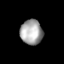
Tissue: skin
Cell type: Epithelial cells
Senescence score: 0.257
Nuclear area (px): 542
Mean DAPI intensity: 165.913